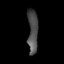
Tissue: lung
Cell type: Endothelial cells
Senescence score: 0.7295
Nuclear area (px): 447
Mean DAPI intensity: 76.794